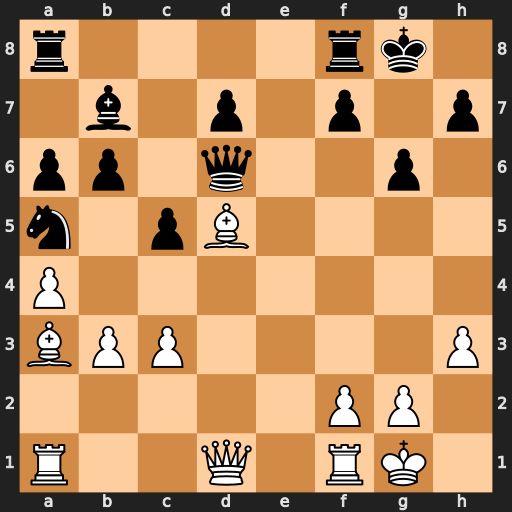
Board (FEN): r4rk1/1b1p1p1p/pp1q2p1/n1pB4/P7/BPP4P/5PP1/R2Q1RK1
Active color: w
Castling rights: -
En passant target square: -
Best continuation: Bxf7+ Rxf7 Qxd6